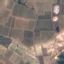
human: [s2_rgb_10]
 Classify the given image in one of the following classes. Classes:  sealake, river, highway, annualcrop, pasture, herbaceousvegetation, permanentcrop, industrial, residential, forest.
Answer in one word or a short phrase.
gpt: PermanentCrop